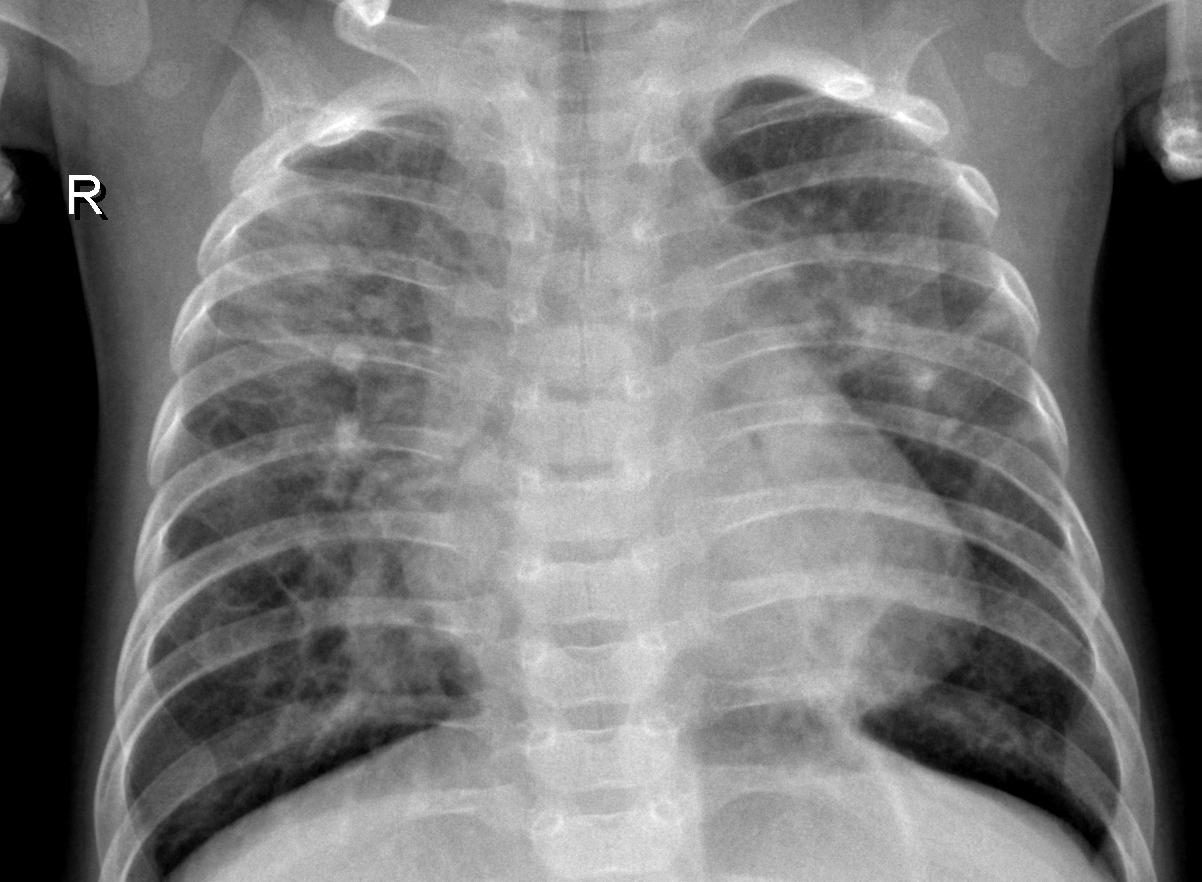
Diagnosis: PNEUMONIA